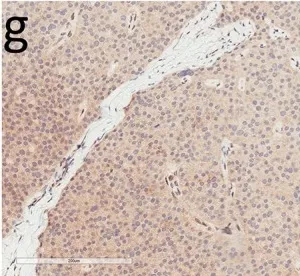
Histology and Immunoprofile of Intrathyroidal Parathyroid Carcinoma. The tumor cells show loss of nuclear parafibromin reactivity.
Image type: pathology (immunostaining)